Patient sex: M
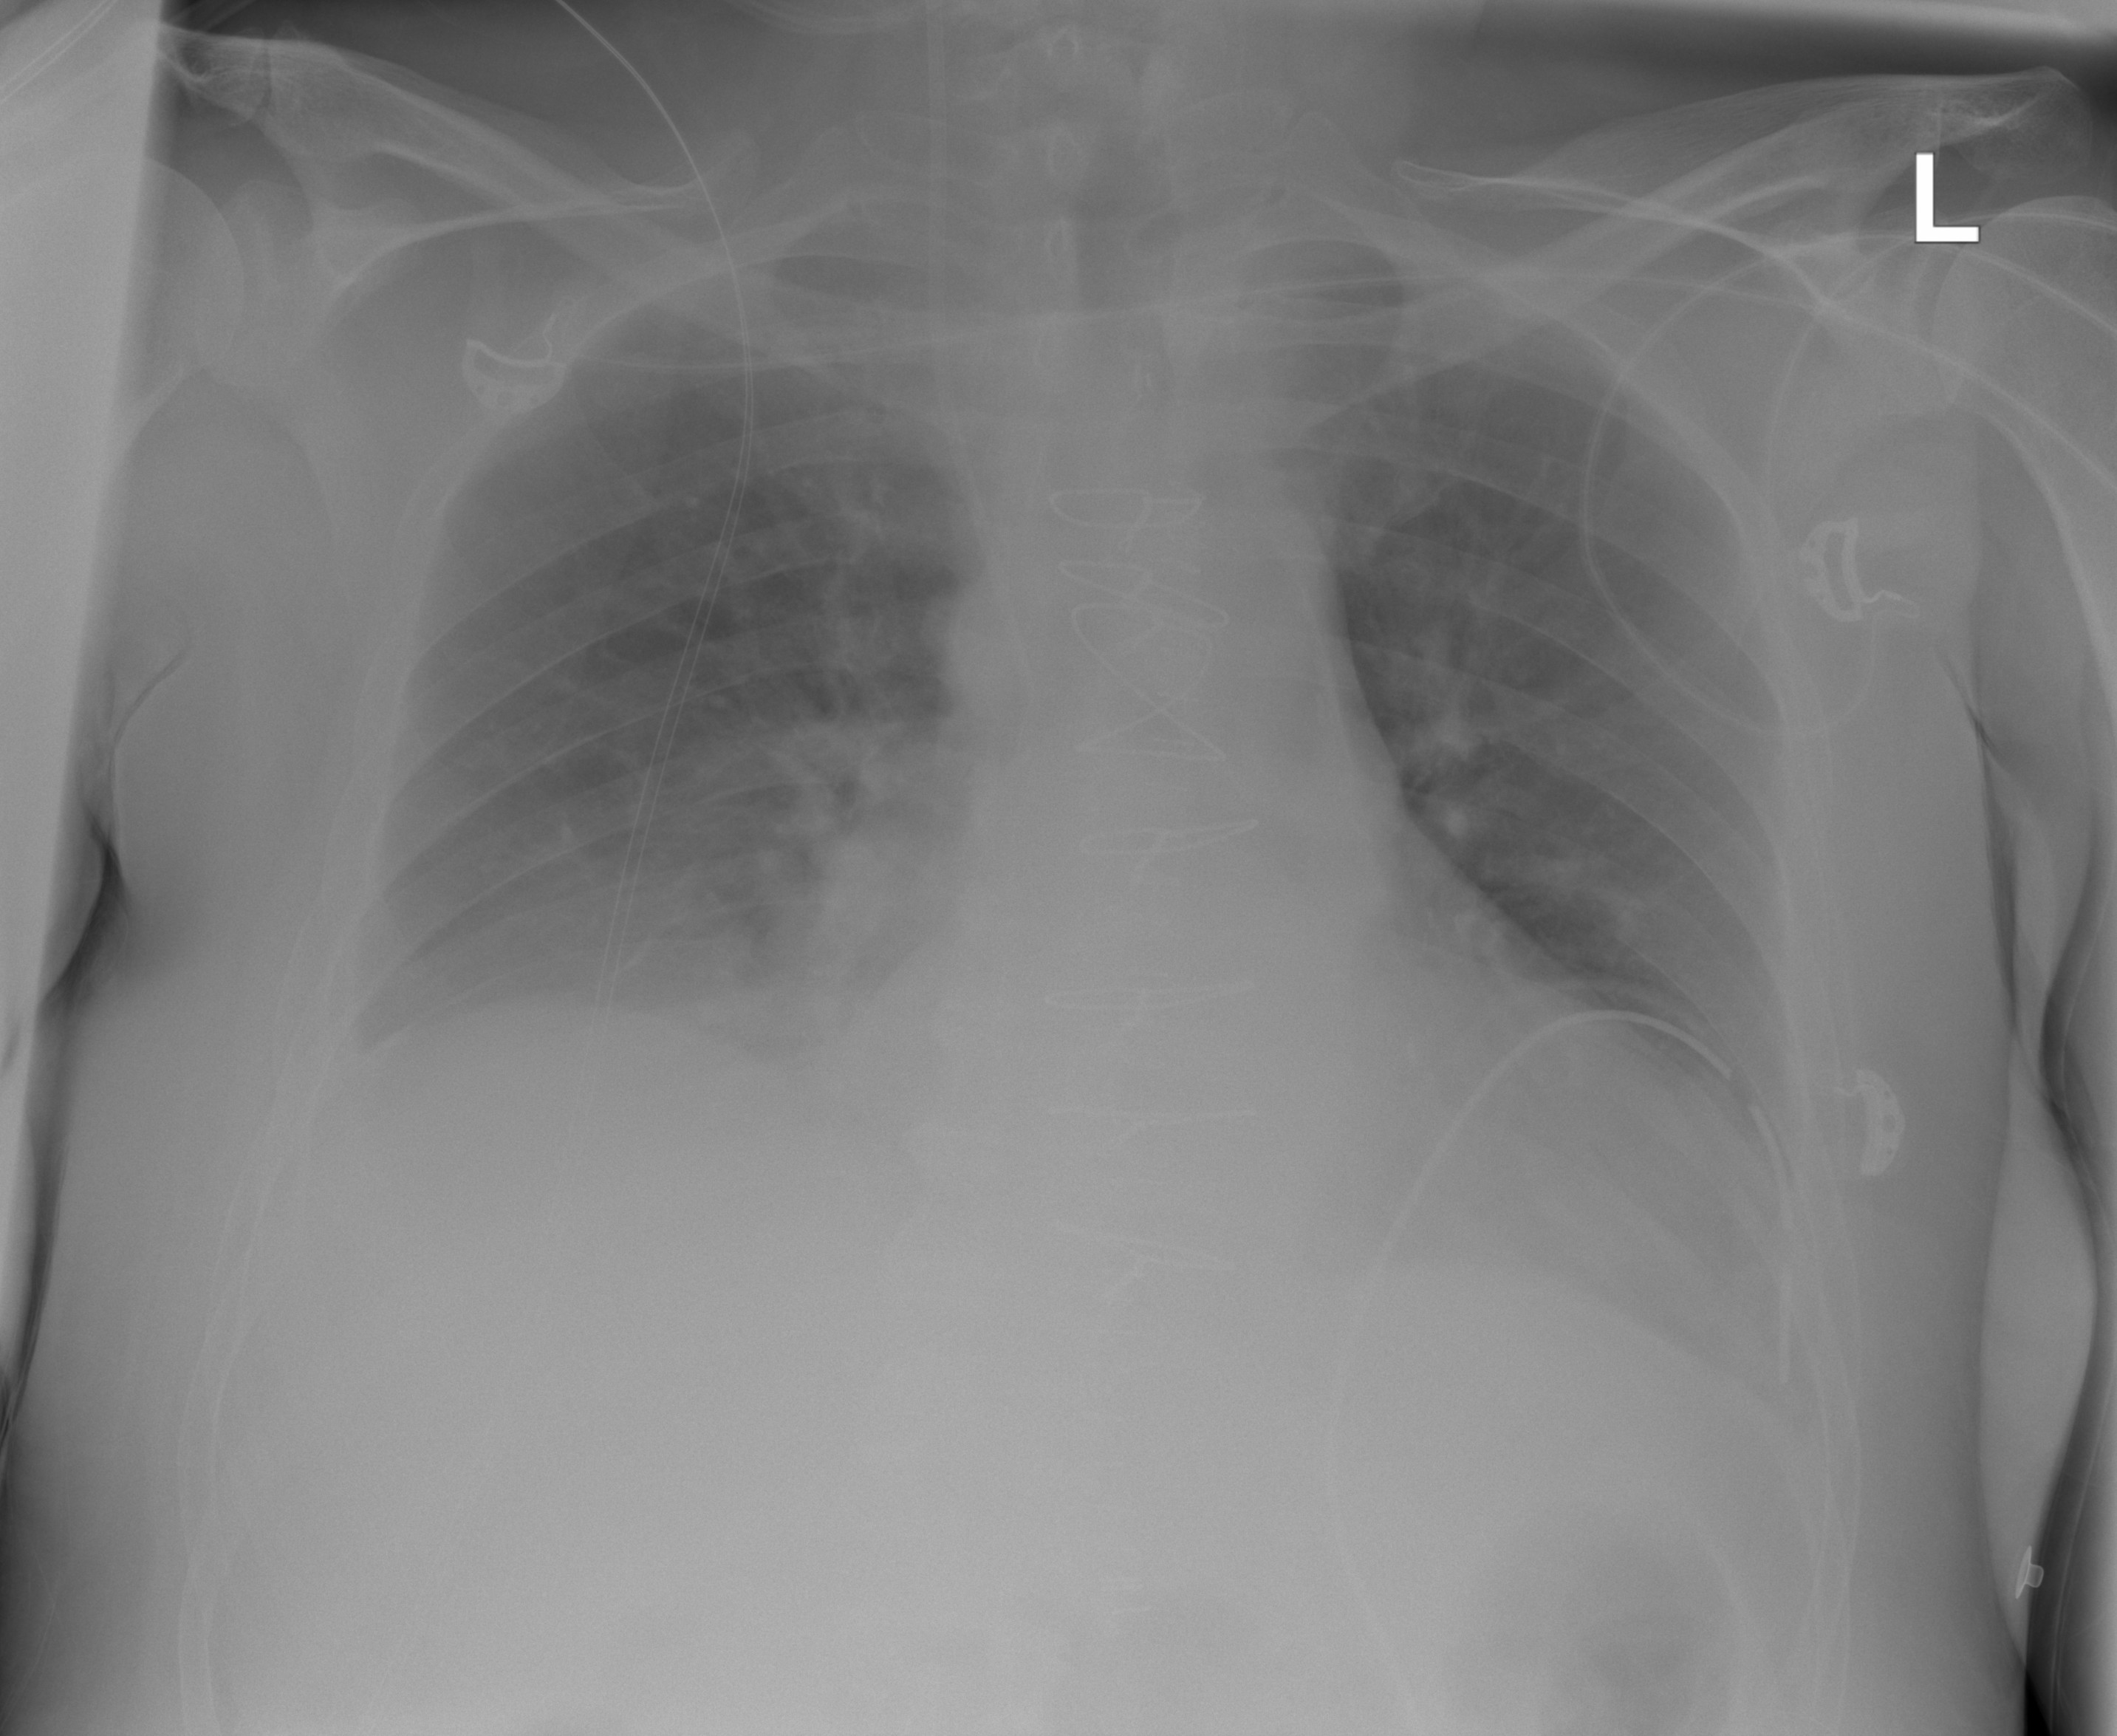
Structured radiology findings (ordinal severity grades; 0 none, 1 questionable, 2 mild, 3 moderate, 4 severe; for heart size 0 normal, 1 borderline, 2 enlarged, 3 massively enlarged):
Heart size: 1
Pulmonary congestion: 0
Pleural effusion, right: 2
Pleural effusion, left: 2
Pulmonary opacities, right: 0
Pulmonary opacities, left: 0
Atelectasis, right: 2
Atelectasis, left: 2